Question: Count the number of objects in the diagram.
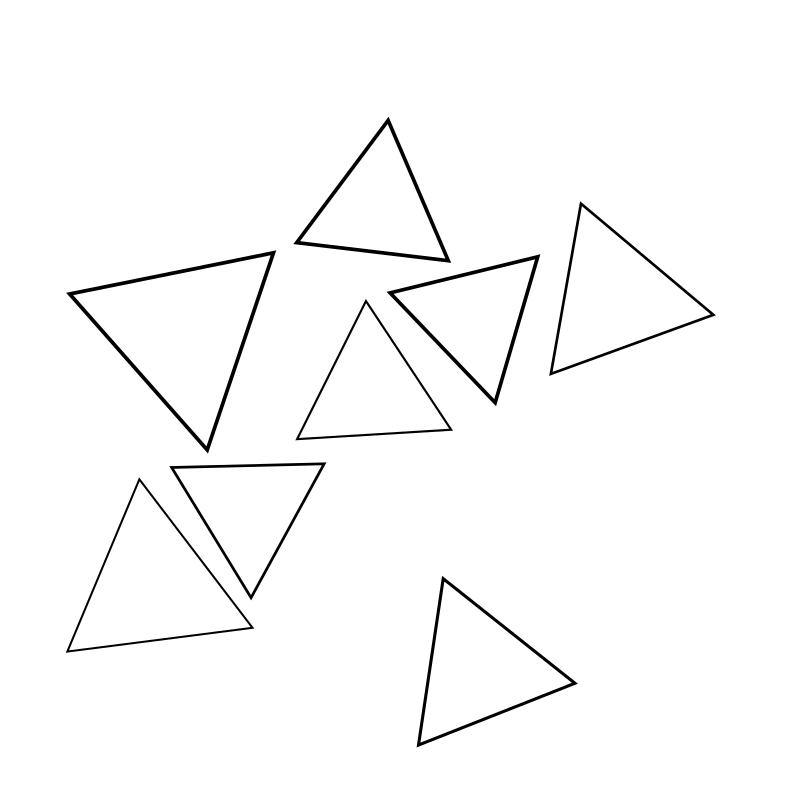
Answer: 8